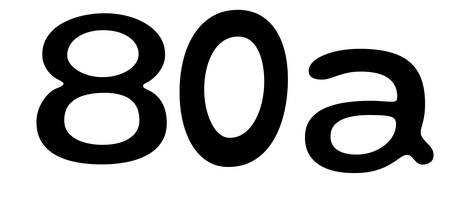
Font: Gluten_Regular